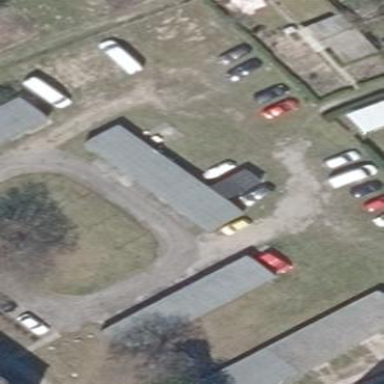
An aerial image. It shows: Group of garages.